Field crop: tomato
Growth stage: 1
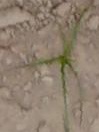
Species: cyperus